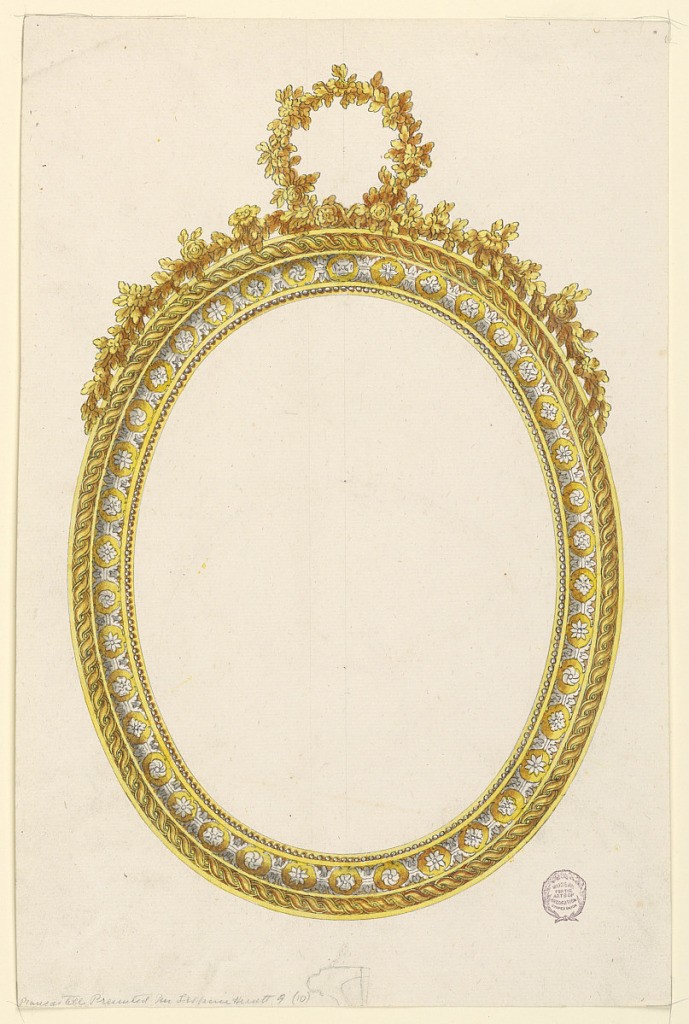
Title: Project for an Oval Frame
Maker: Luigi Righetti, Italian, 1780 - 1819
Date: ca. 1800
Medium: Graphite, pen and ink, brush and watercolor on paper
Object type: Drawing
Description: An oval frame painted to look like partial gilt. Decorated with inner band of rosettes and acanthus leaves; outer band with guilloche. At top, a floral garland with a loop at center.